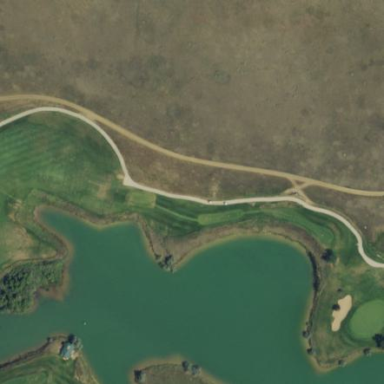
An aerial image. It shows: Area of rough grass used for golf.